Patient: sex F, age 36
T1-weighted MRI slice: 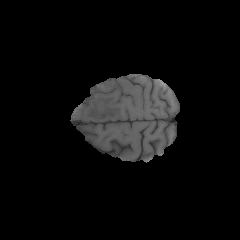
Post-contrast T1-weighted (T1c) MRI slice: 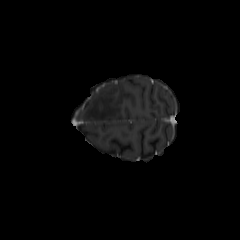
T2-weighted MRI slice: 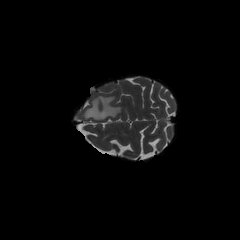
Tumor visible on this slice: yes
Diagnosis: Glioblastoma, IDH-wildtype
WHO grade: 4